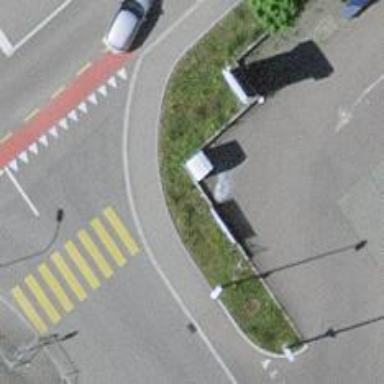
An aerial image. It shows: Sidewalk along the footway.